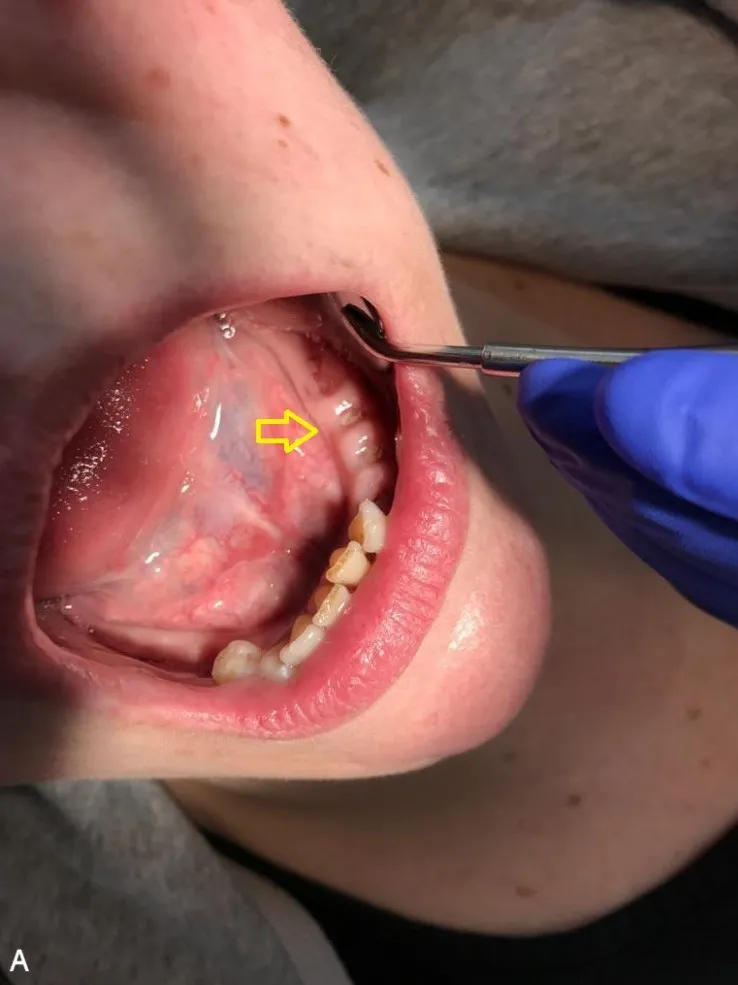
Patient's clinical features 4 weeks after tooth extractions. Intraoral examination revealed persistent alveolar sockets and local nfection on the left side of the mandible (A).
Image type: medical_photograph (oral_photograph)